Aerial crown-view tile of a tropical tree (Barro Colorado Island, Panama), acquired 20250124:
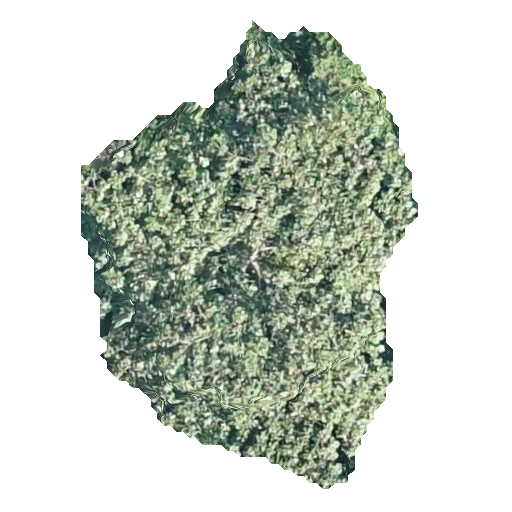
Species: Ochroma pyramidale
GBIF accepted scientific name: Ochroma pyramidale
Crown area: 158.156 m²